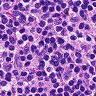
Metastatic tissue present: no